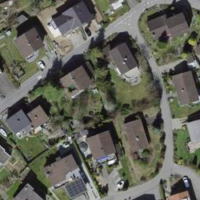
EUNIS habitat code: 55
Species observed at this site:
Lapsana communis